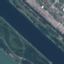
Land use / land cover class: River